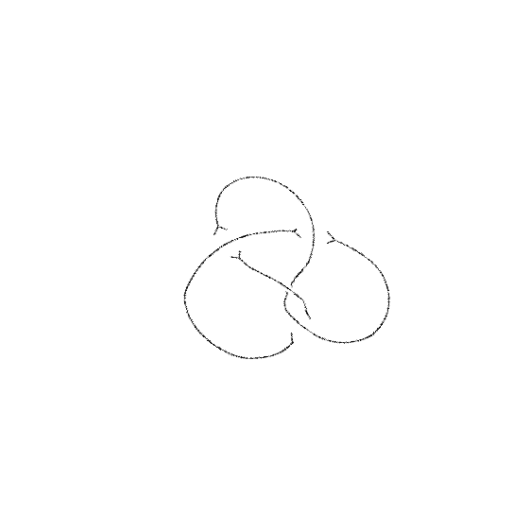
Crossing number: 4